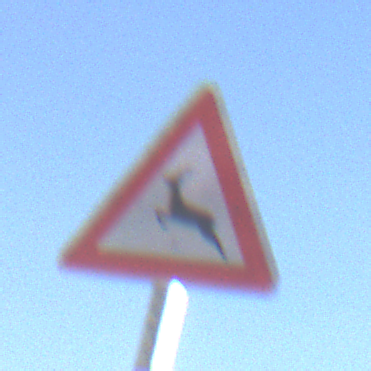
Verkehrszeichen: WildwechselRechts
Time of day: MorningAfternoon
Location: Outdoor (Nature)
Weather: Clear
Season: NotSpecified
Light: Natural